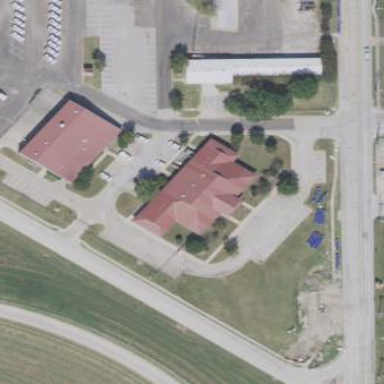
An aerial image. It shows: Government transportation office building.